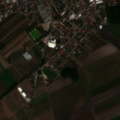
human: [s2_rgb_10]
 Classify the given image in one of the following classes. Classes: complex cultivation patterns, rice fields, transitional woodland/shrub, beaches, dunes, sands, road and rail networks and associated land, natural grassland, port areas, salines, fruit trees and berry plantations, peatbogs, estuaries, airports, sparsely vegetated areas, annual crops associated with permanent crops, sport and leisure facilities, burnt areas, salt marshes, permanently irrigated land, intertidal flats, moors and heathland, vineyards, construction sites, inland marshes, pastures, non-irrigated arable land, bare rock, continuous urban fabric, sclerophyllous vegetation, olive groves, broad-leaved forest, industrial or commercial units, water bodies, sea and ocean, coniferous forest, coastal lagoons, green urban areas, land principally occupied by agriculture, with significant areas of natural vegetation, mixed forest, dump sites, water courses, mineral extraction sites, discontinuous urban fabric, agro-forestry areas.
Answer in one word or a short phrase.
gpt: discontinuous urban fabric, non-irrigated arable land, land principally occupied by agriculture, with significant areas of natural vegetation